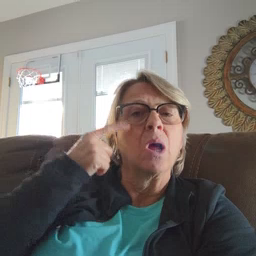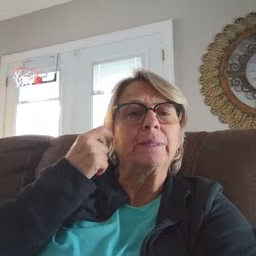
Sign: owie